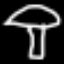
Label: mushroom